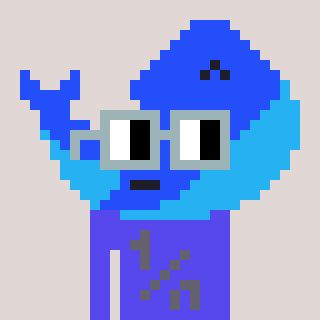
a pixel art character with square dark gray glasses, a whale-shaped head and a computerblue-colored body on a warm background